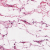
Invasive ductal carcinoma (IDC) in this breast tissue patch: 0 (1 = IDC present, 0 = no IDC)